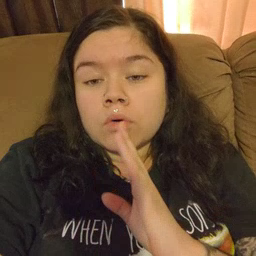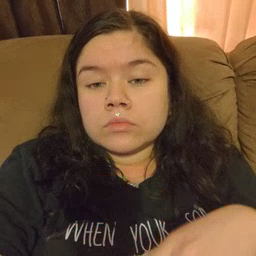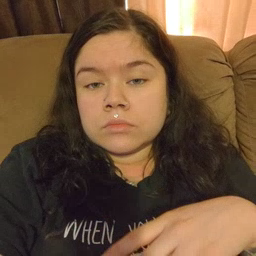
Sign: talk